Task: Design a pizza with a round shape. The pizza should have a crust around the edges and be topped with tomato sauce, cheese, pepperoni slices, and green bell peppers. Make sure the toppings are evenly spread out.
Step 547:
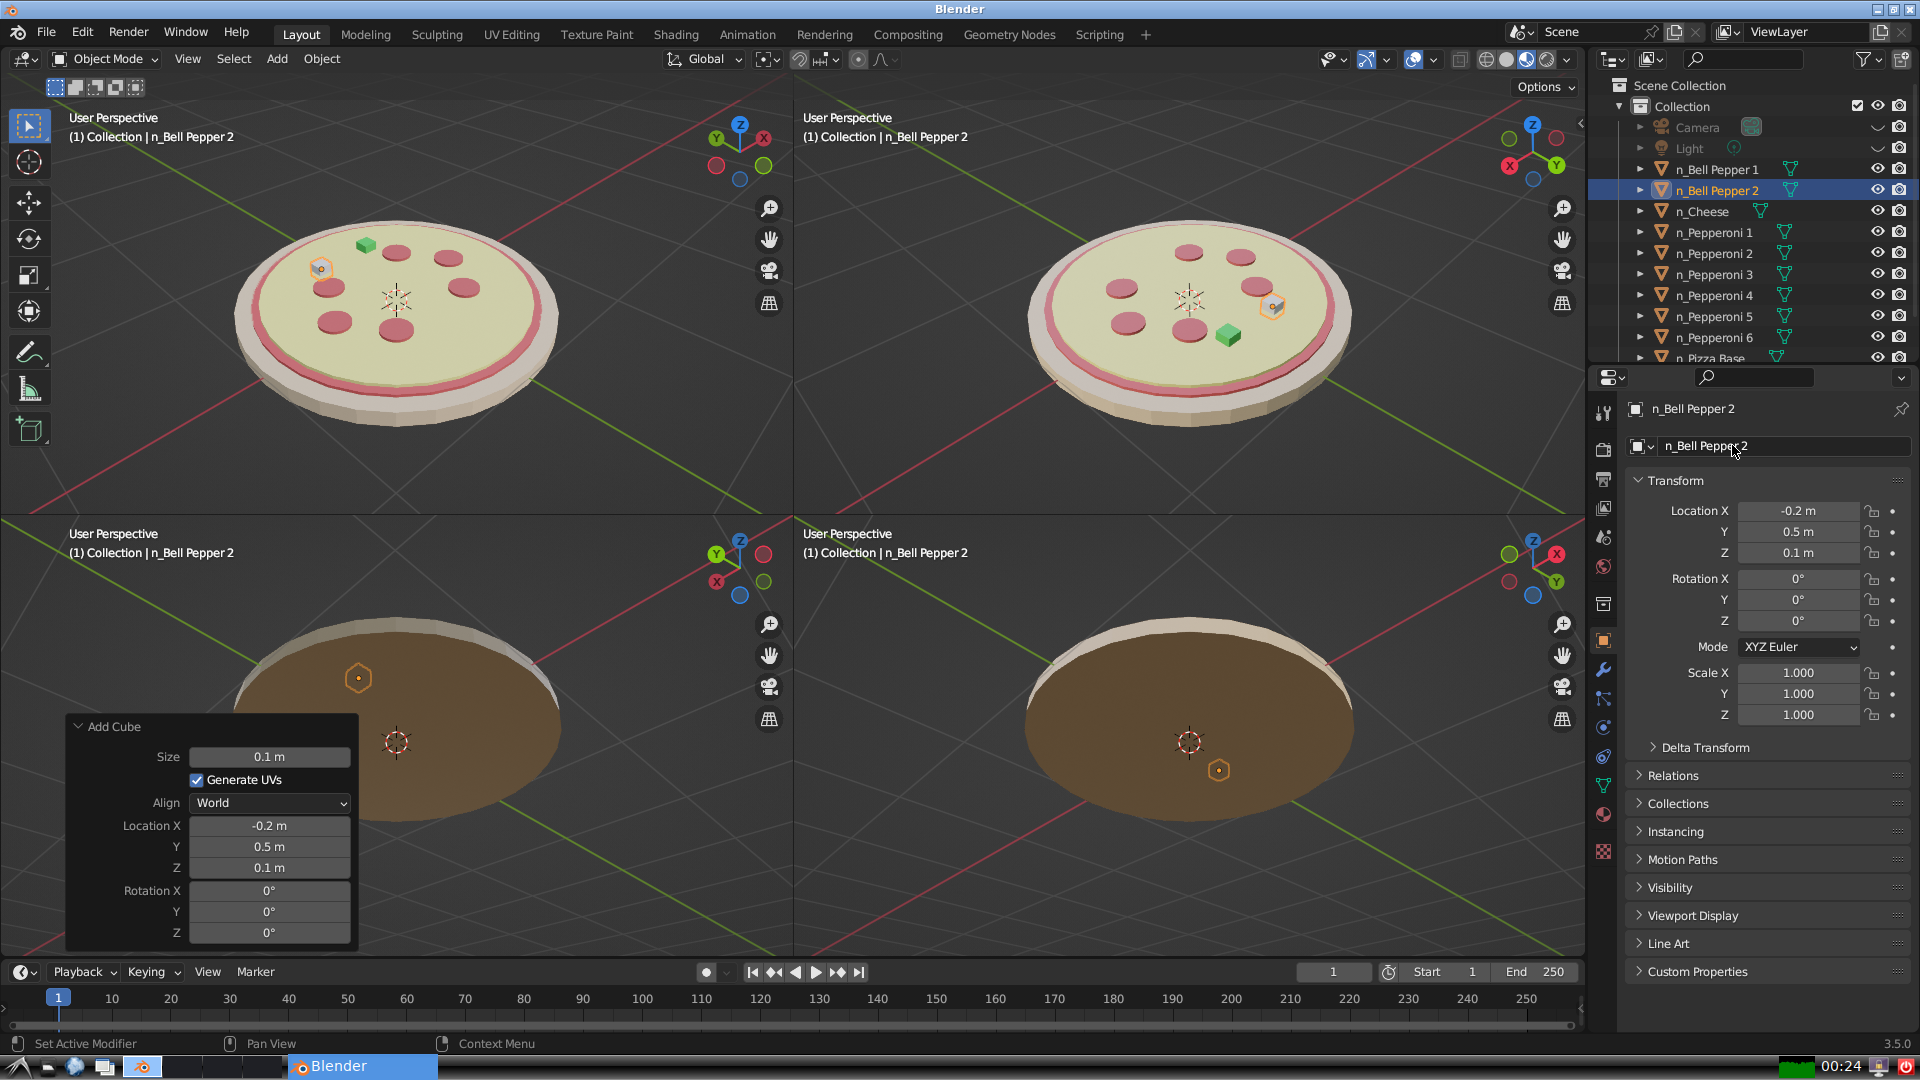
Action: {"mouse_move": [1603, 815]}